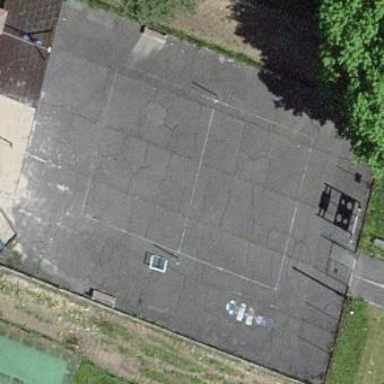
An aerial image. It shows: Multi-sport pitch with asphalt surface.